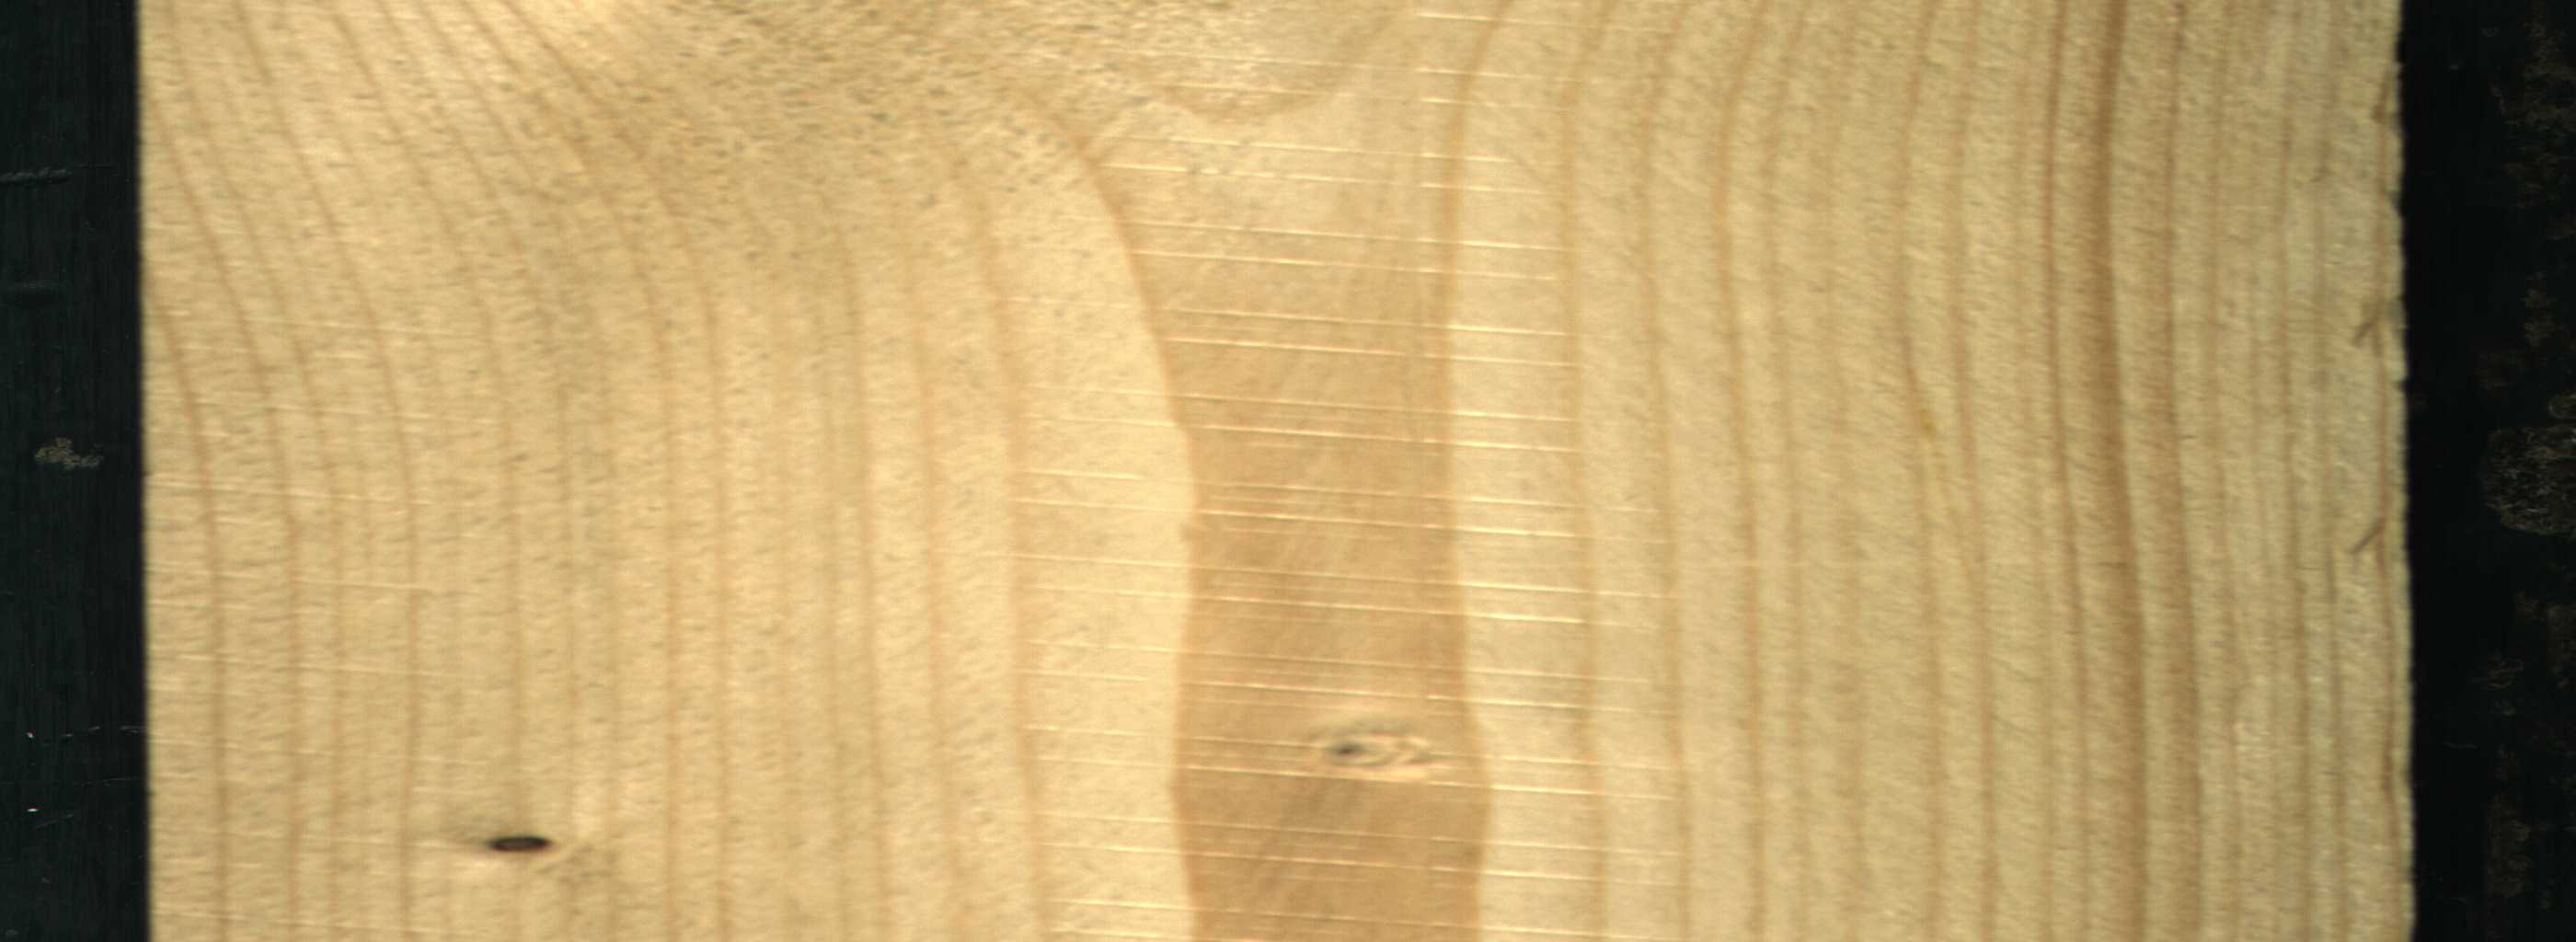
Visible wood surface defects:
Dead_Knot
Live_Knot